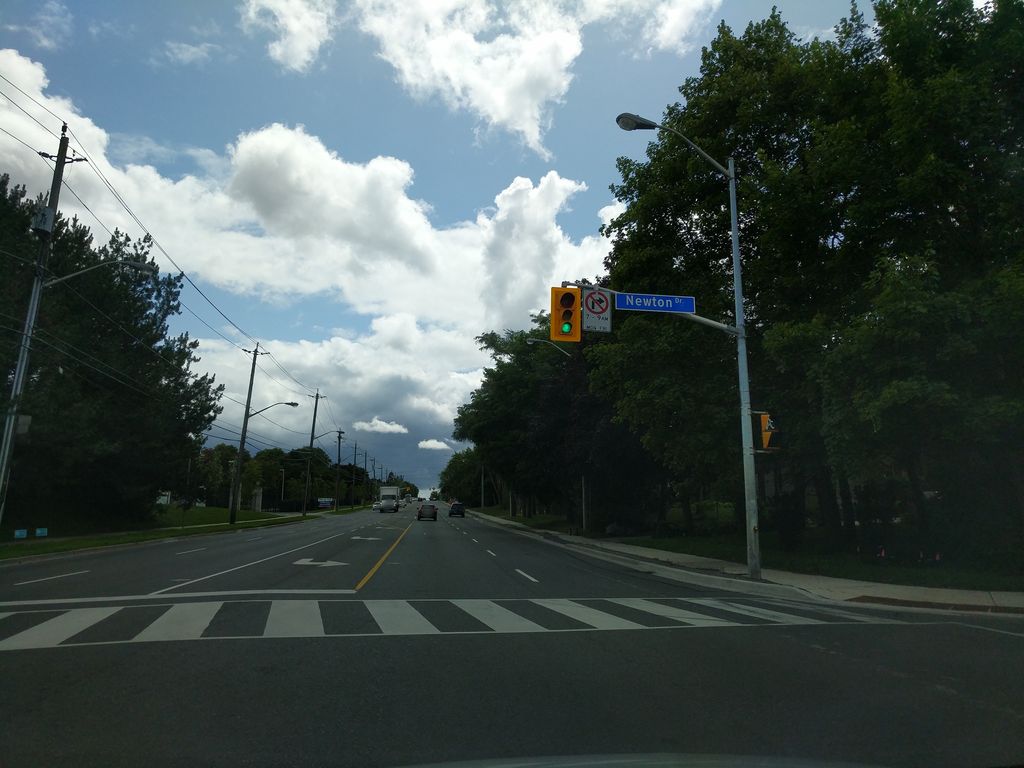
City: toronto